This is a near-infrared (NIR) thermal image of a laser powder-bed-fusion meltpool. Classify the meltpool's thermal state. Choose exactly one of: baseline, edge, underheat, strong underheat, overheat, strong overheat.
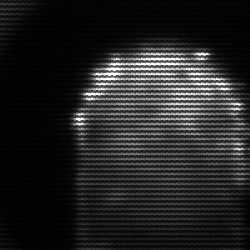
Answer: baseline